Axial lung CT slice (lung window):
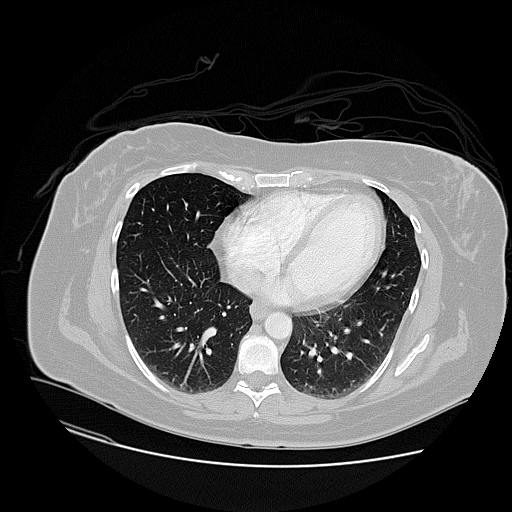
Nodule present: no